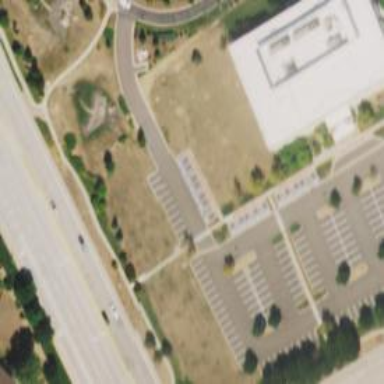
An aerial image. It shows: Parking space is available.